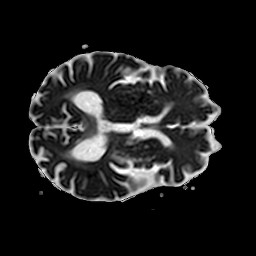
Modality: ADC
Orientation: axial
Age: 71
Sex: male
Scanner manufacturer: philips
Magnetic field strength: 3 T
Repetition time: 4.642 s
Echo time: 0.07429 s